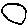
Label: circle